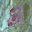
Label: 2